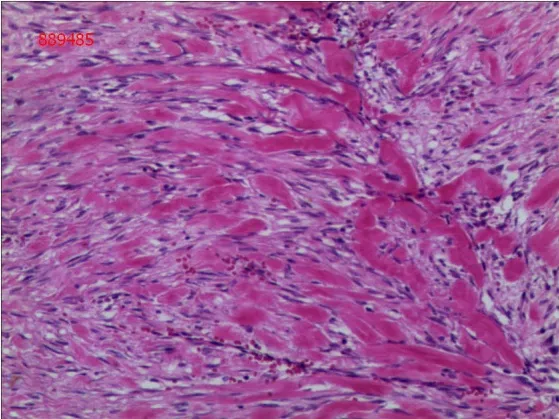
The cells were spindle-shaped, with abundant cytoplasm, and interspersed with collagen matrix (hematoxylin and eosin; magnification x40).
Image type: pathology (h&e)